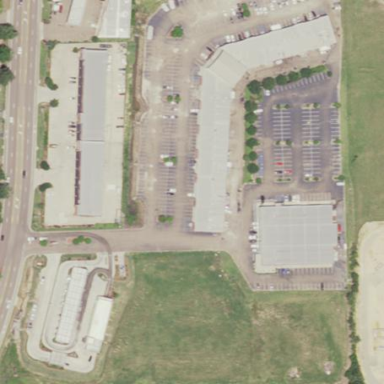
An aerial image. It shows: Commercial building.